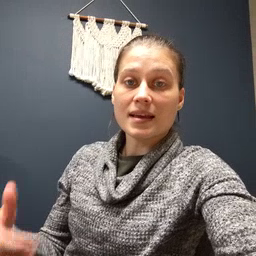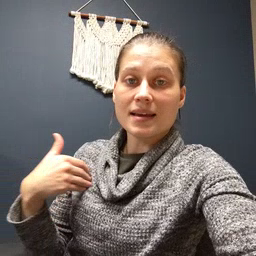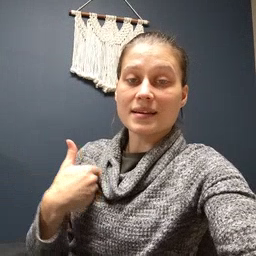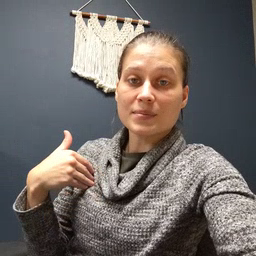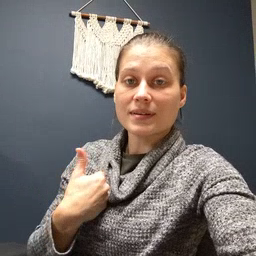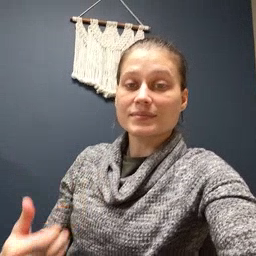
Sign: animal